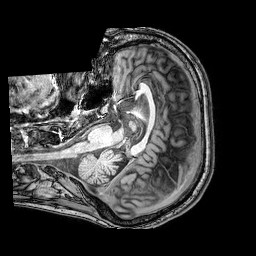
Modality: T1w
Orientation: axial
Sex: male
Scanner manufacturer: philips
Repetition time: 0.008166 s
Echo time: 0.00374 s